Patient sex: M
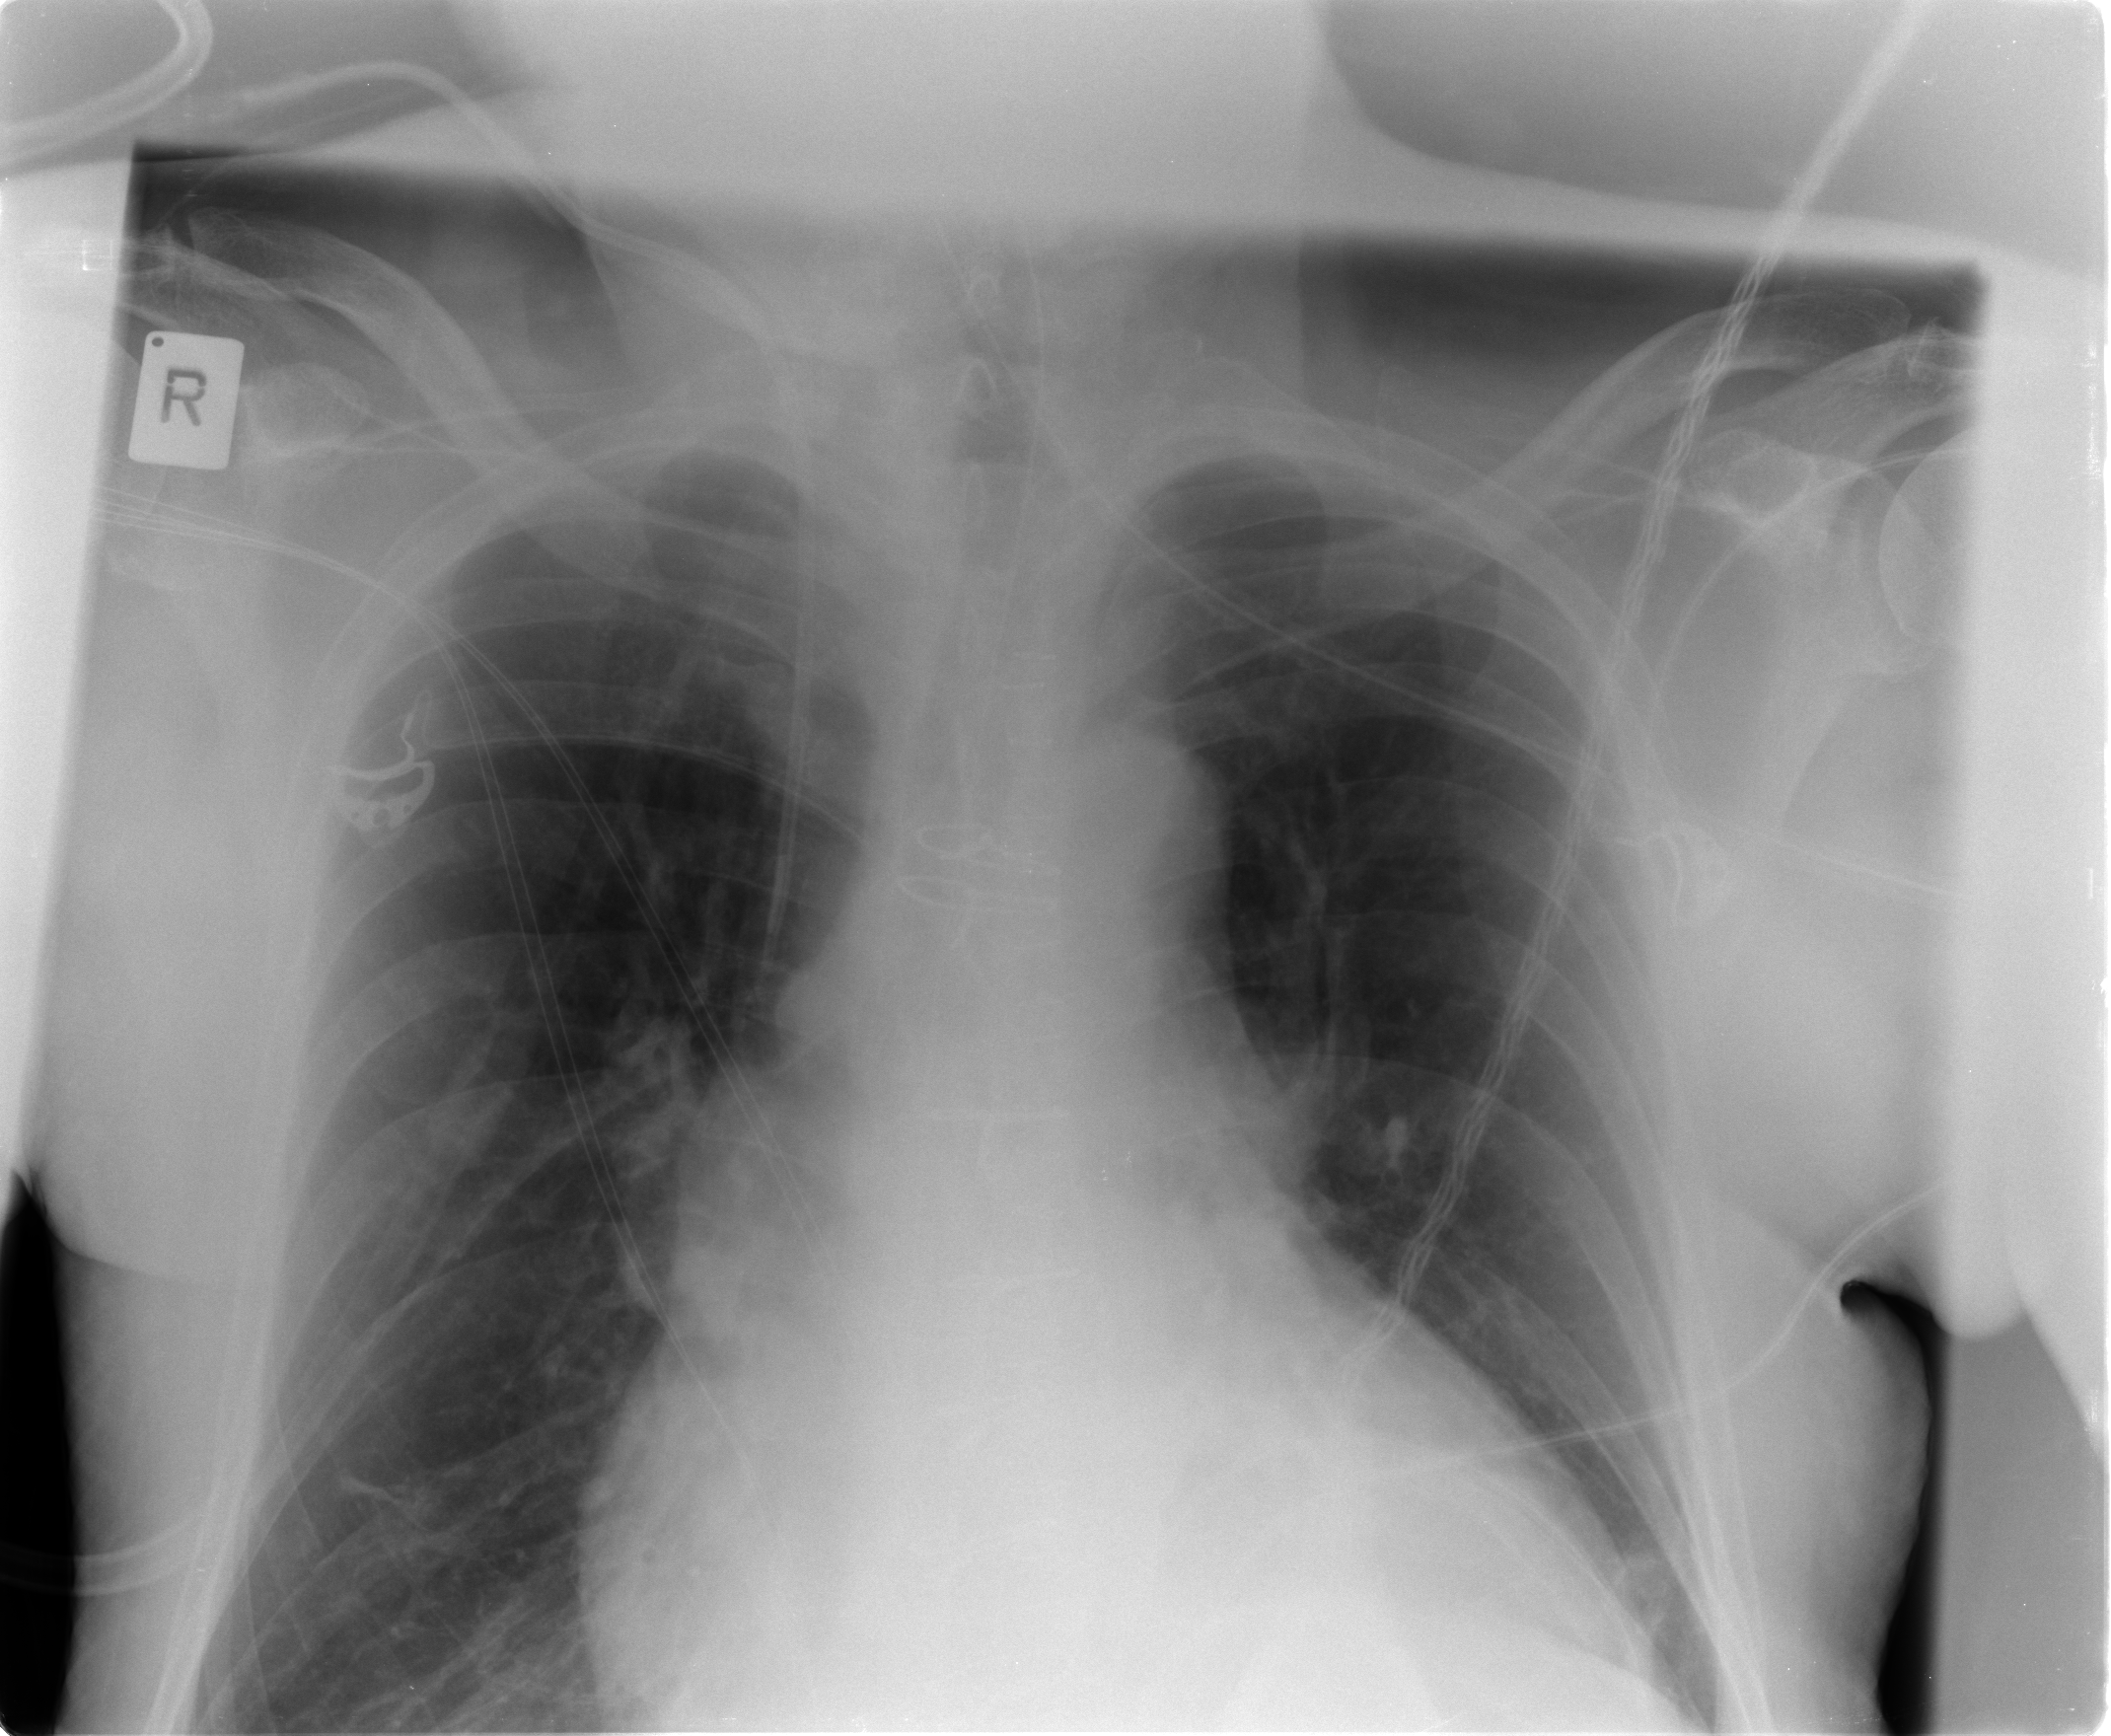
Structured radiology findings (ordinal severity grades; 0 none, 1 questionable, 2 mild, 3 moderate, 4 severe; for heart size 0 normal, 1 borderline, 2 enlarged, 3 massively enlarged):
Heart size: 3
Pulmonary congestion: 0
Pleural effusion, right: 0
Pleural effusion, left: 0
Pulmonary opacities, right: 0
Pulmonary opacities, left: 0
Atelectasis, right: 2
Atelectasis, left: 2